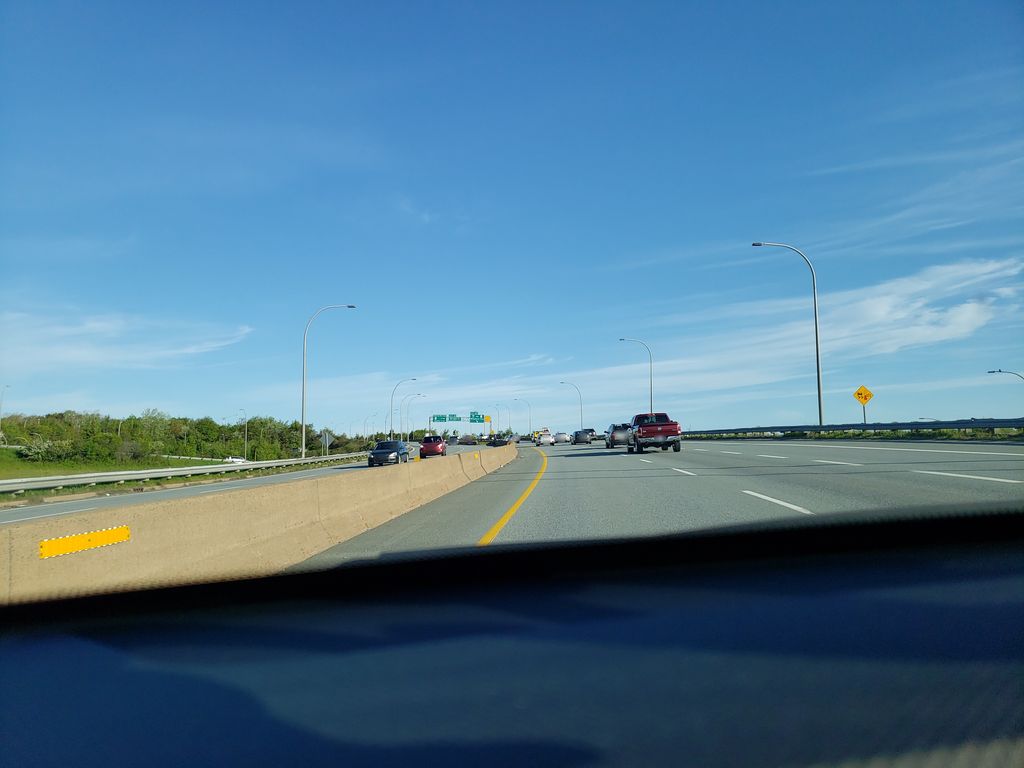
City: halifax